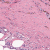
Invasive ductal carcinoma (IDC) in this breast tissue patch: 0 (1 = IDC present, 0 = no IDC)